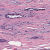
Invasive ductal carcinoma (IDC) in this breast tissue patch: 1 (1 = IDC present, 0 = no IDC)